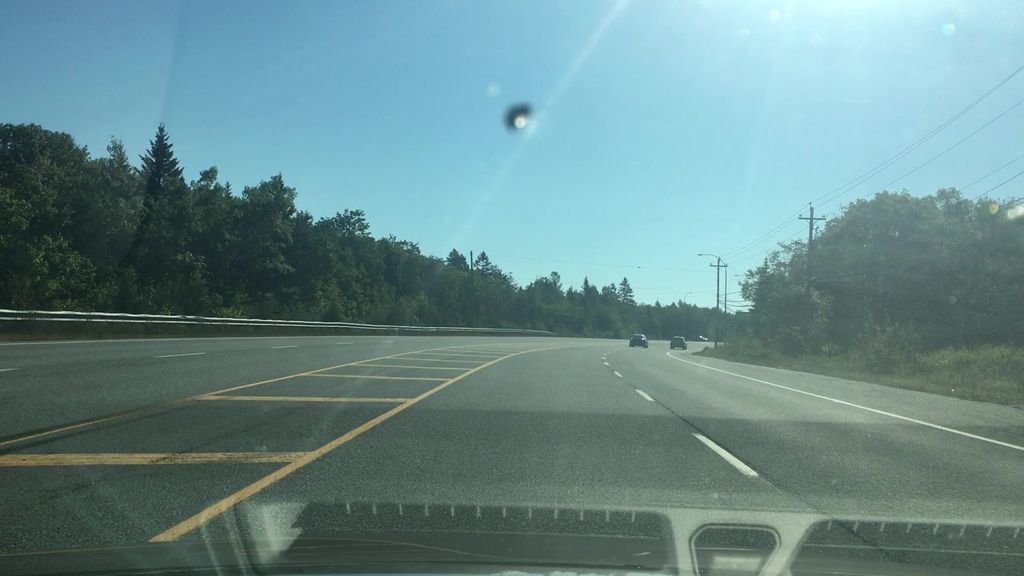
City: halifax